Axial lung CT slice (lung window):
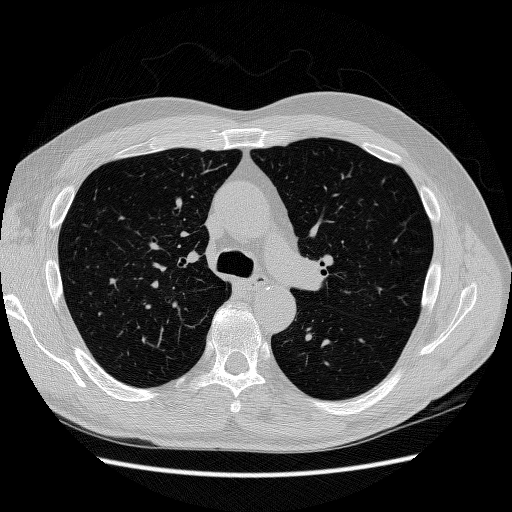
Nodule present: no